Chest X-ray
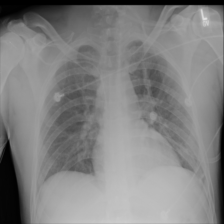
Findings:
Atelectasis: negative
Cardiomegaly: negative
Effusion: negative
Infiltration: negative
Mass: negative
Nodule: negative
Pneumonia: negative
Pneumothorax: negative
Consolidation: negative
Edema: negative
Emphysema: negative
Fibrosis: negative
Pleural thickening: negative
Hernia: negative